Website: crate-barrel
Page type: customer-info-address
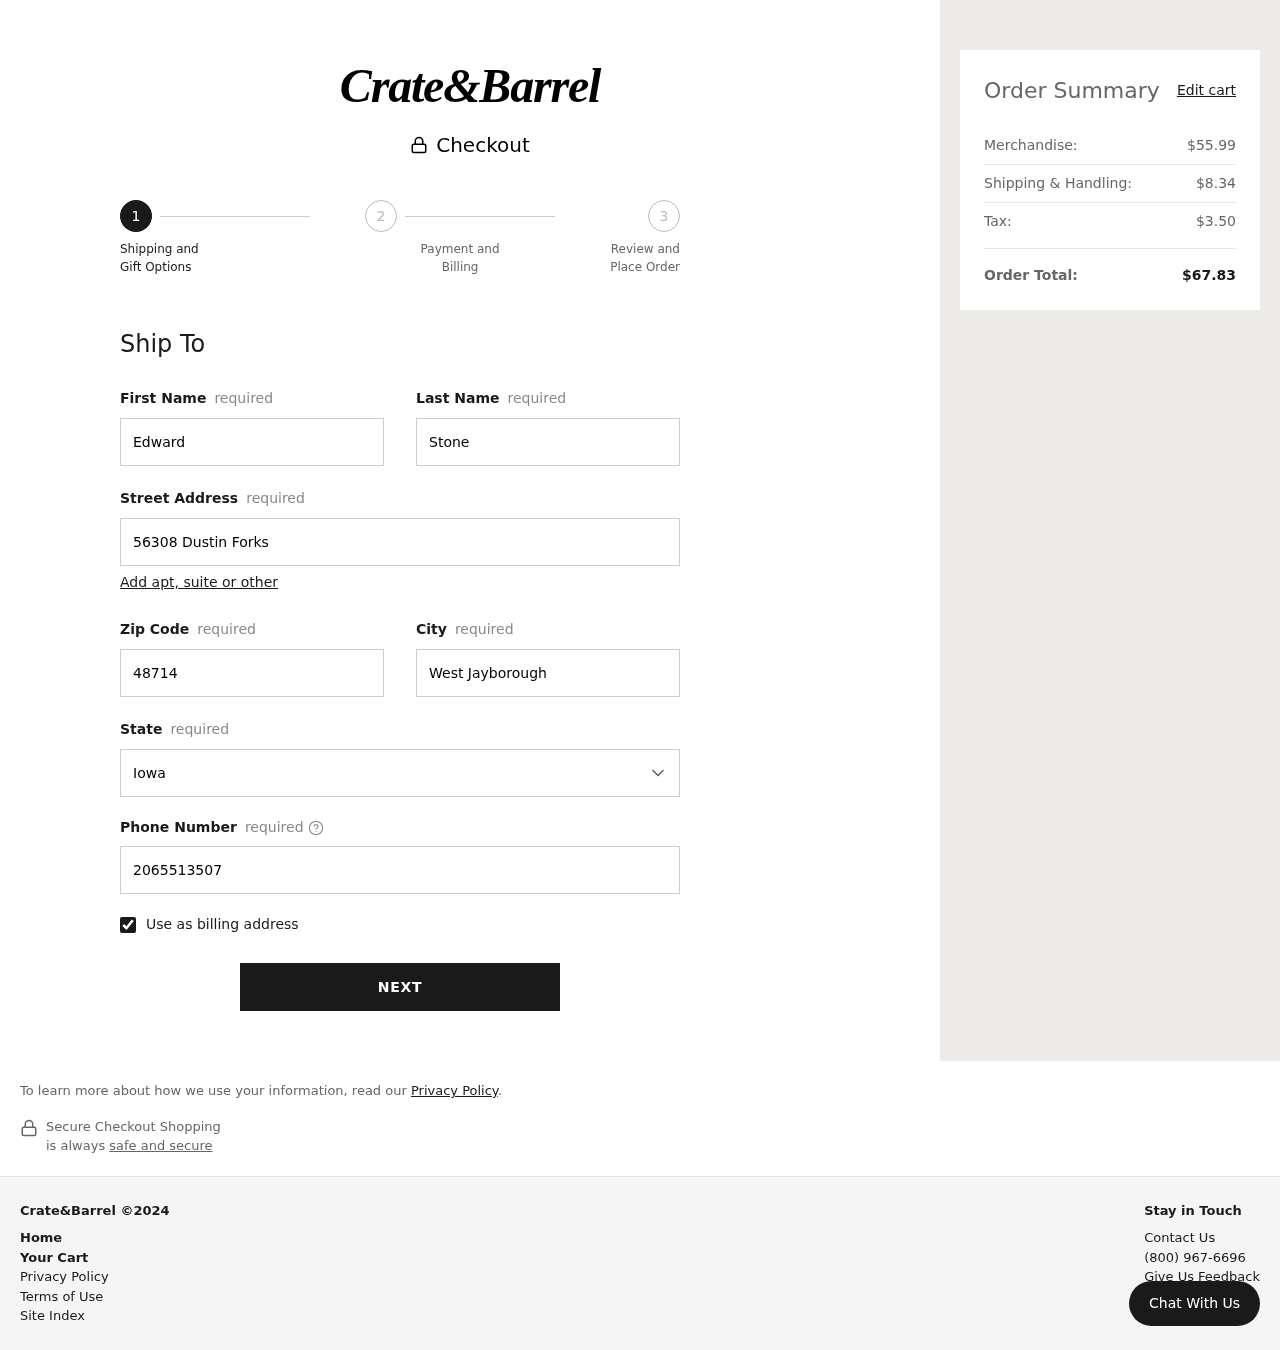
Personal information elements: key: PII_CITY
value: West Jayborough
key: PII_FIRSTNAME
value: Edward
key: PII_LASTNAME
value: Stone
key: PII_PHONE
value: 2065513507
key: PII_POSTCODE
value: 48714
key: PII_STATE
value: Iowa
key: PII_STREET
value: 56308 Dustin Forks
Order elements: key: ORDER_SUBTOTAL
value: $55.99
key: ORDER_SHIPPING_COST
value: $8.34
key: ORDER_TAX
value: $3.50
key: ORDER_TOTAL
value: $67.83